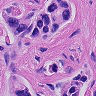
Metastatic tissue present: yes